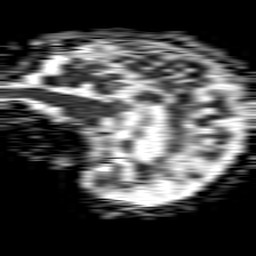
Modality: ADC
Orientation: sagittal
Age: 83
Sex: female
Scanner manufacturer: philips
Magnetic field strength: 1.5 T
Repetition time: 4.6 s
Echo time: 0.08517 s